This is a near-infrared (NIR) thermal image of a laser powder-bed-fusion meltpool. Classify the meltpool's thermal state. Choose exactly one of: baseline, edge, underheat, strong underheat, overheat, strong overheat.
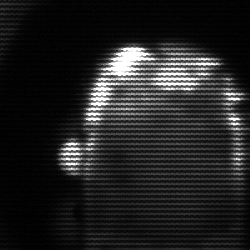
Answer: baseline